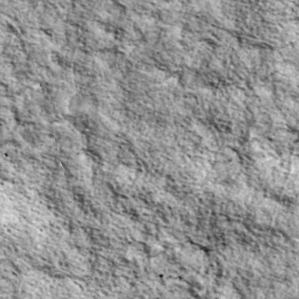
Label: non_frost